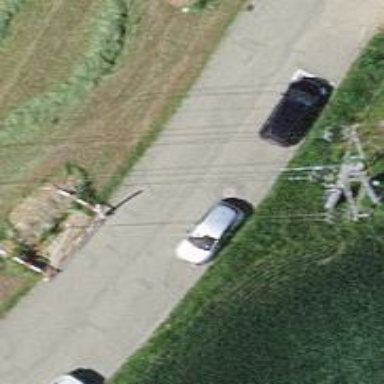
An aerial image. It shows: Unclassified paved road.